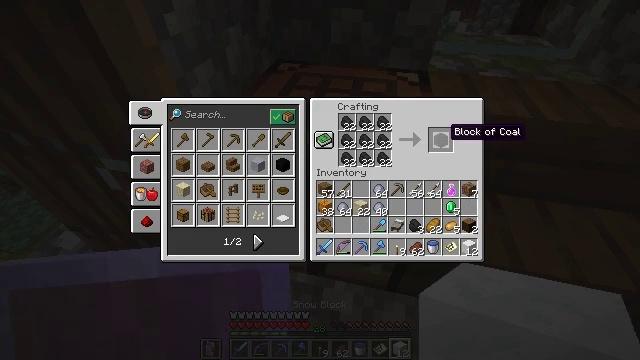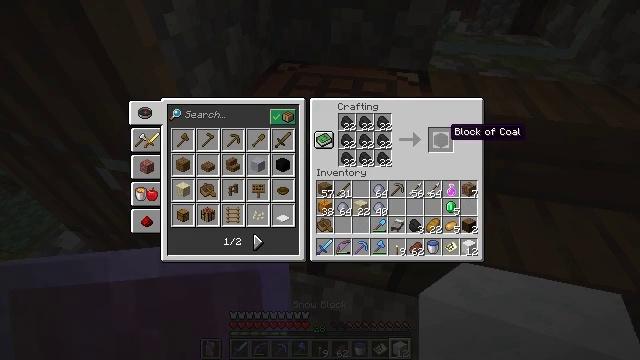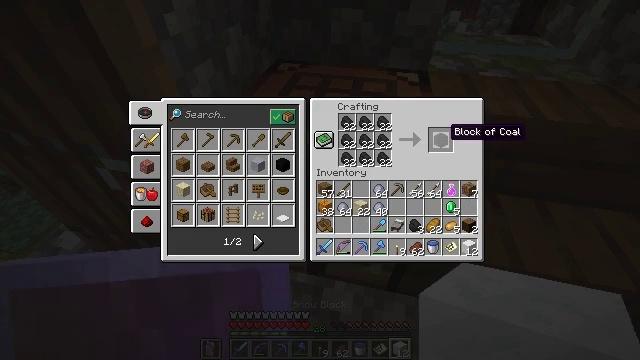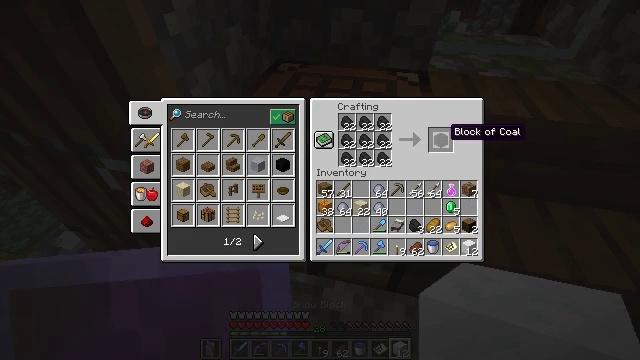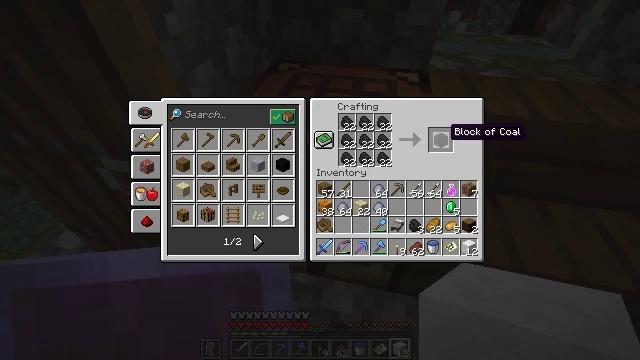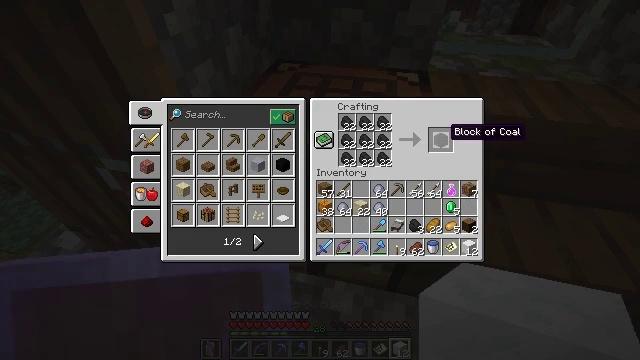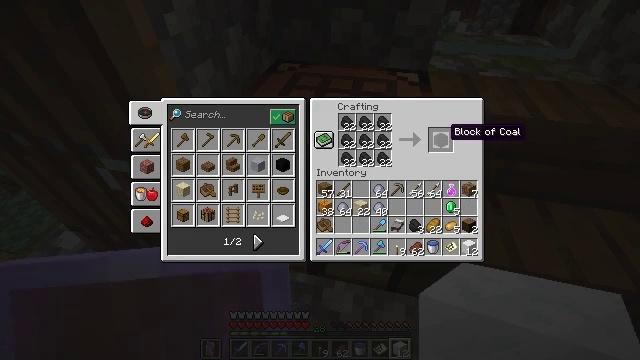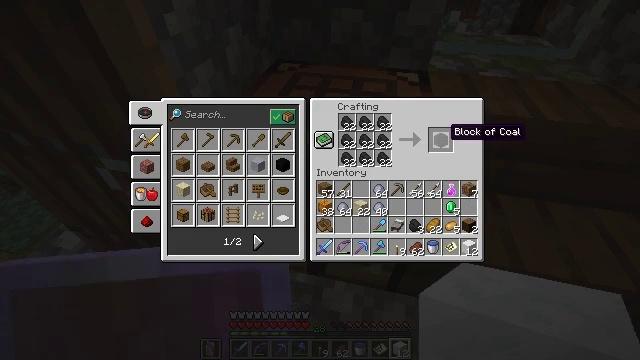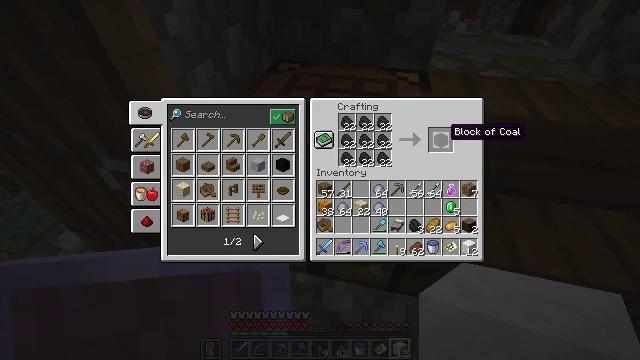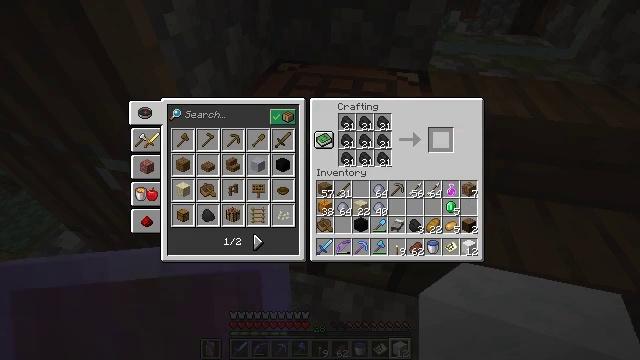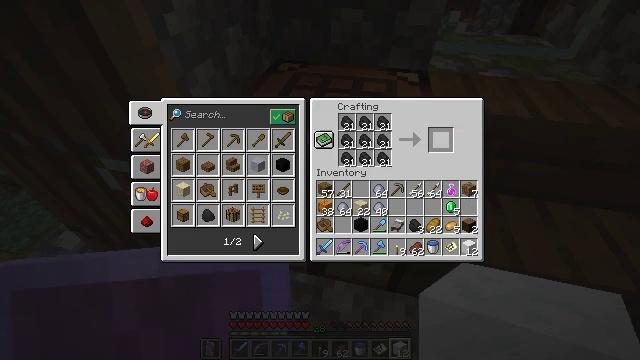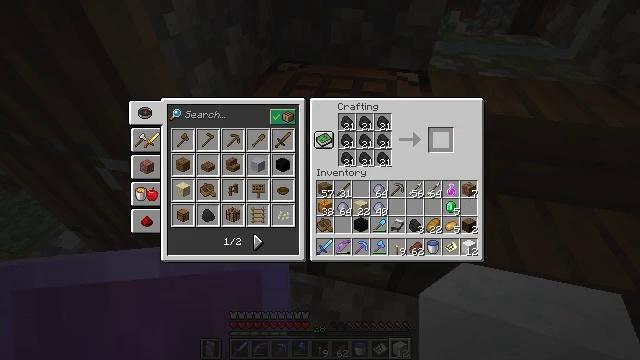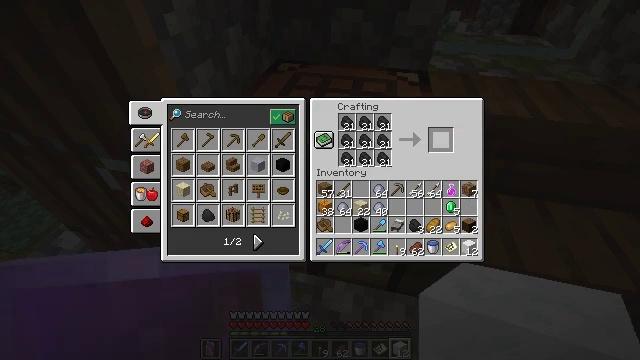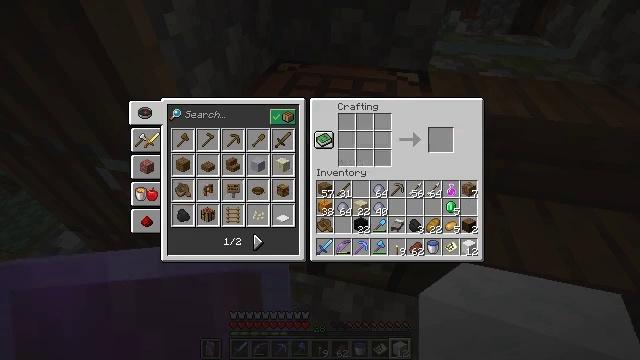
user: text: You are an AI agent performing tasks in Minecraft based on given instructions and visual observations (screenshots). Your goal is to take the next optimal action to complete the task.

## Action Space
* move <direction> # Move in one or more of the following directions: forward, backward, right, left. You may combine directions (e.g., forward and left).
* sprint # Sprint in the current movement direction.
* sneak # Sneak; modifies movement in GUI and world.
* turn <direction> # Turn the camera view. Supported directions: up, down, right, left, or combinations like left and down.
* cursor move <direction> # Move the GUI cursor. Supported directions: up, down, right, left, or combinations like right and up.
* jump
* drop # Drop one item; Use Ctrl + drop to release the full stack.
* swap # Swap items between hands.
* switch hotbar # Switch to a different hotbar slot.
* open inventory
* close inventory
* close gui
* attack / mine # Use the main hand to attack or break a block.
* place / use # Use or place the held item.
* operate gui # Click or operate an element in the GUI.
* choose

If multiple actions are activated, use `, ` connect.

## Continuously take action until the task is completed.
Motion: motion action
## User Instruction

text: Use coal to craft a coal block.
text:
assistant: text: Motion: no_op
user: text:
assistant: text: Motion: no_op
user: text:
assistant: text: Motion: no_op
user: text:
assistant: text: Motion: no_op
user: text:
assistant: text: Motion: no_op
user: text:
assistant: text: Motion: no_op
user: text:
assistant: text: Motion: no_op
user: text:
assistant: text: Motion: sneak
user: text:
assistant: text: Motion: sneak, operate gui
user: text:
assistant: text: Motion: sneak, operate gui
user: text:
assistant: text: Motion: sneak
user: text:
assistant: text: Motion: sneak
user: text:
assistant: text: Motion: cursor move left and down
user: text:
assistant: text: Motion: no_op